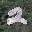
Label: 2